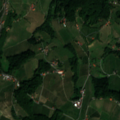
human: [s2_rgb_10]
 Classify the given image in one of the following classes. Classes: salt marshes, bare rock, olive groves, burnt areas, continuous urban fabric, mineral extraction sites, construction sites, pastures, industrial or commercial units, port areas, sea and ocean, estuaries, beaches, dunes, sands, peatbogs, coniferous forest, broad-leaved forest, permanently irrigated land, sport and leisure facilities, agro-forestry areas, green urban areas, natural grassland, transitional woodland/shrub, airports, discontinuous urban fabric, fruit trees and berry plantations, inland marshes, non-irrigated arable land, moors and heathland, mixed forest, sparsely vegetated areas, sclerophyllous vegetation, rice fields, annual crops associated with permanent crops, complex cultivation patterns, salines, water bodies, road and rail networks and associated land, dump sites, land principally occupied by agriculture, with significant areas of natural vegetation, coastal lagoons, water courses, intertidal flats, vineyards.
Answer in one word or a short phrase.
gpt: pastures, land principally occupied by agriculture, with significant areas of natural vegetation, broad-leaved forest